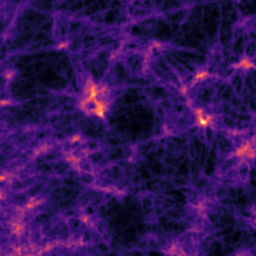
Label: Super-resolution F-actin image